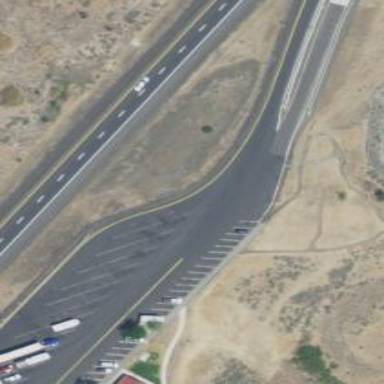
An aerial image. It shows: Rest area along service road.